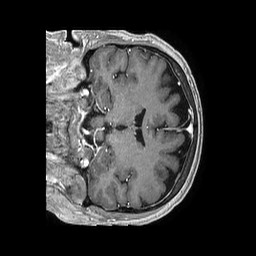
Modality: T1w
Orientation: coronal
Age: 50
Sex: male
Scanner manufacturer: philips
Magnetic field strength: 1.5 T
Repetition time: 0.00756 s
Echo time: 0.003431 s